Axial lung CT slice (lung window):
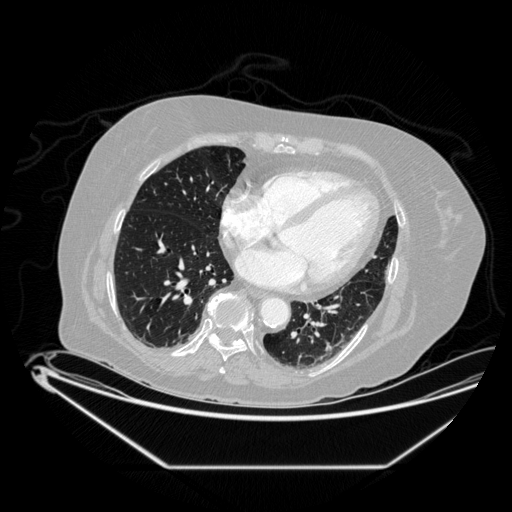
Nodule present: no